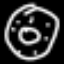
Label: donut